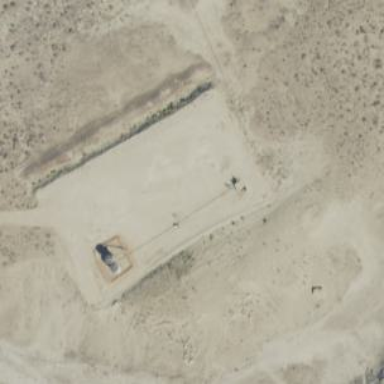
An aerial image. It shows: Petroleum well.